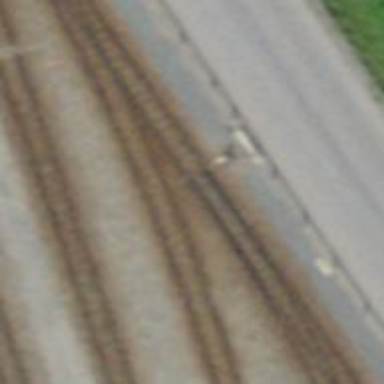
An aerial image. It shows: Railway switch.